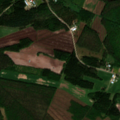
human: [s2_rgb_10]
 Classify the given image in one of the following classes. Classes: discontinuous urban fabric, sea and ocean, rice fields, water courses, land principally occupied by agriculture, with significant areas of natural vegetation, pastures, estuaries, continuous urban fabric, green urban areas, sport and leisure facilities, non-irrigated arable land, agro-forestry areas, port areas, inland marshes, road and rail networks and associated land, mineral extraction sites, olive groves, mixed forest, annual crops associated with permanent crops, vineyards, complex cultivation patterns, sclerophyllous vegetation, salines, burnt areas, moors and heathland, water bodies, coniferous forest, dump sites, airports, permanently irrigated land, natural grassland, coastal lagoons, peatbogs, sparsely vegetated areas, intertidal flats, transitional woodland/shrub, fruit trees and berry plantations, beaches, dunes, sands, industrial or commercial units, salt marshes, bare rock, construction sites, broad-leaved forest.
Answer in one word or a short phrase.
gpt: non-irrigated arable land, land principally occupied by agriculture, with significant areas of natural vegetation, coniferous forest, mixed forest